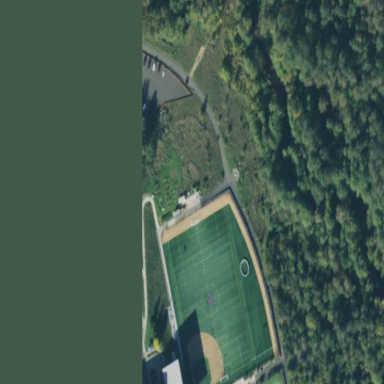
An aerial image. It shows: Baseball pitch with artificial turf for leisure and sports activities.